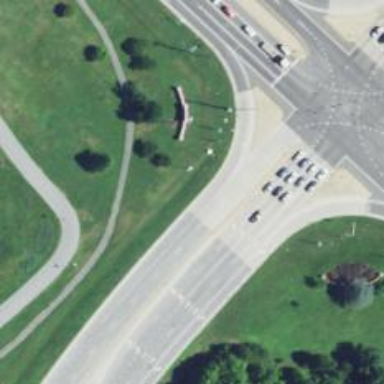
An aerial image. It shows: Trunk link highway.